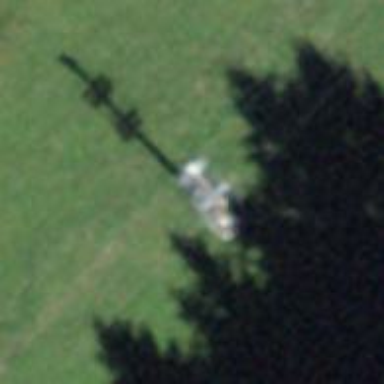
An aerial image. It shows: Pylon used for aerialway.